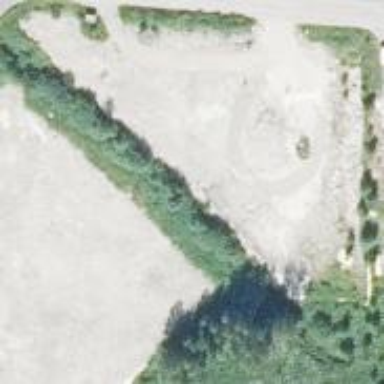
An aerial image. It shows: Brownfield site.